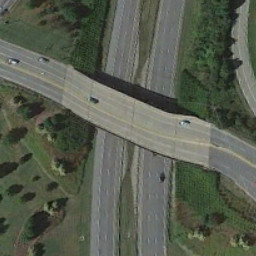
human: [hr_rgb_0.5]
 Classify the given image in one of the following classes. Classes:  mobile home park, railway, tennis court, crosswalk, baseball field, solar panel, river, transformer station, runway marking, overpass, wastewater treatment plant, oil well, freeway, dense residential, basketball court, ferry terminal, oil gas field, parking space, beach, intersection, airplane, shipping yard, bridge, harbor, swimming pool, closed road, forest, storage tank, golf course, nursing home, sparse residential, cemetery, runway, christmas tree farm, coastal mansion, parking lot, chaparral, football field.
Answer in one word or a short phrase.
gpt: overpass